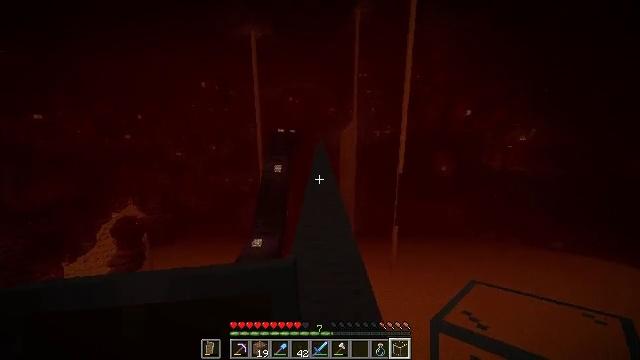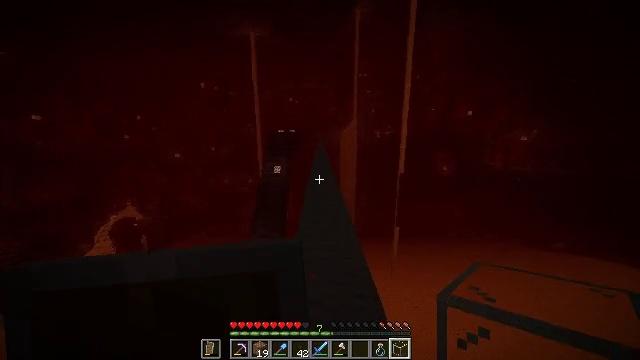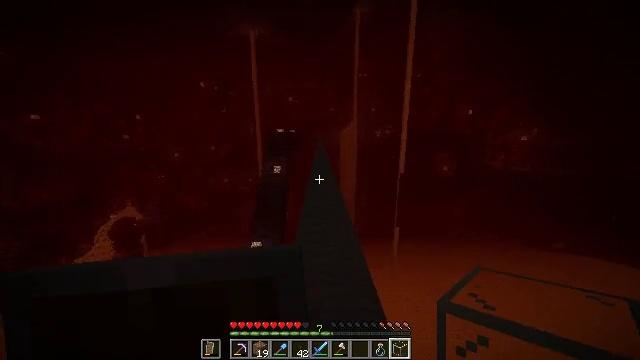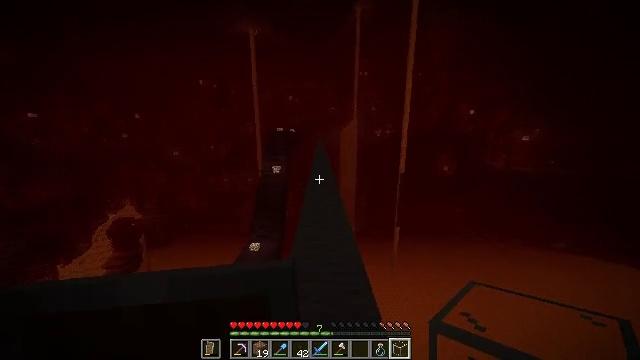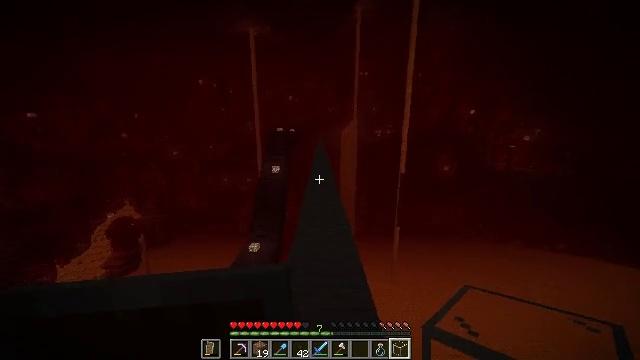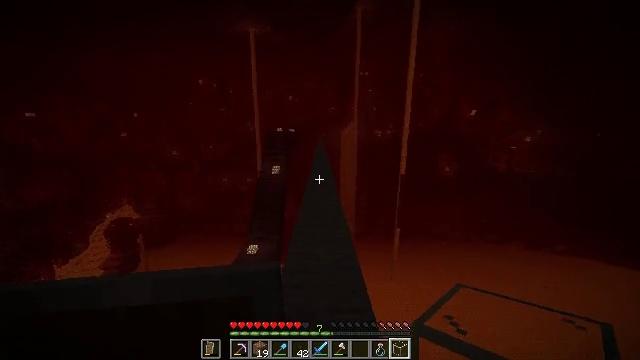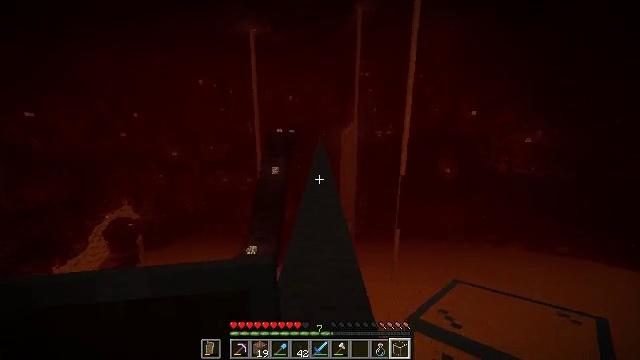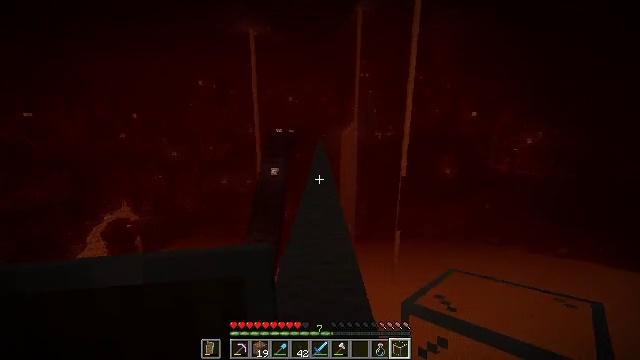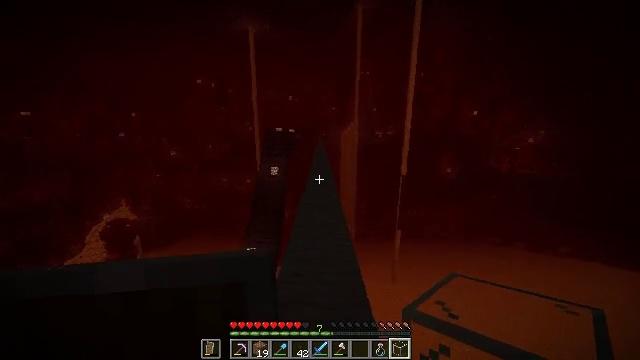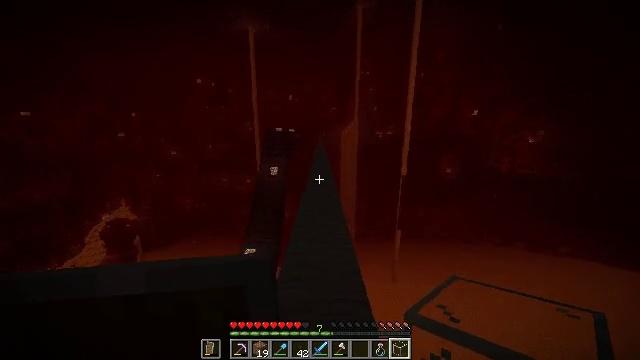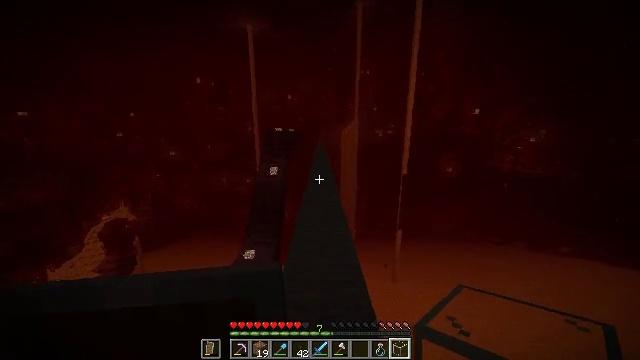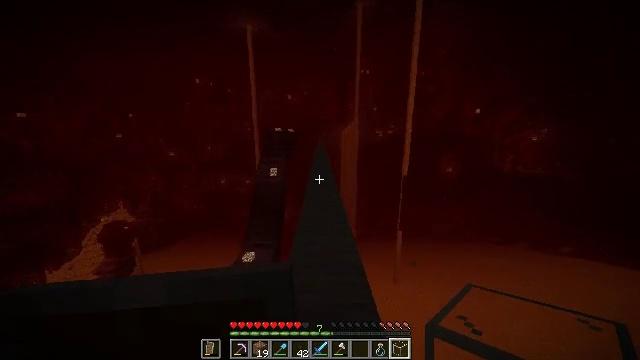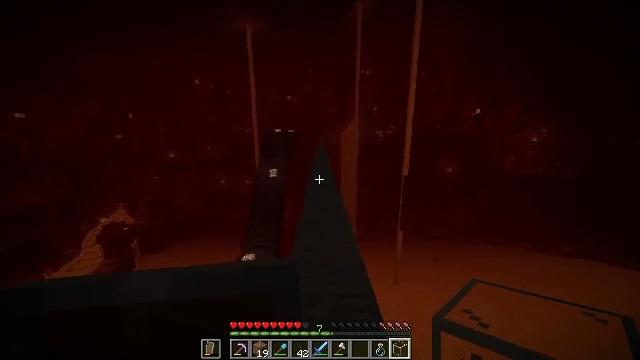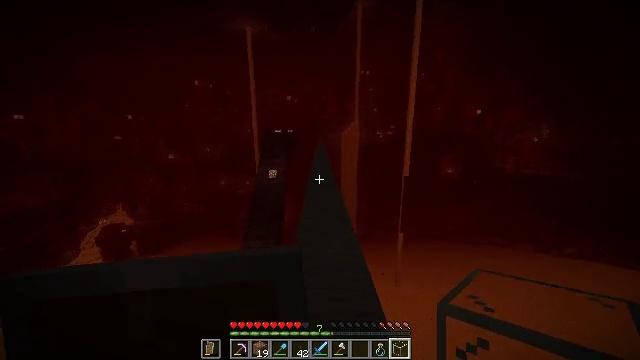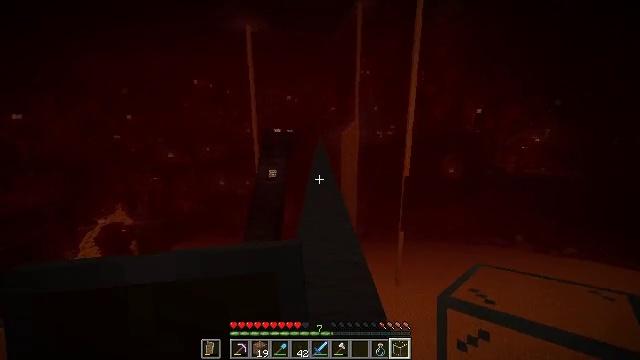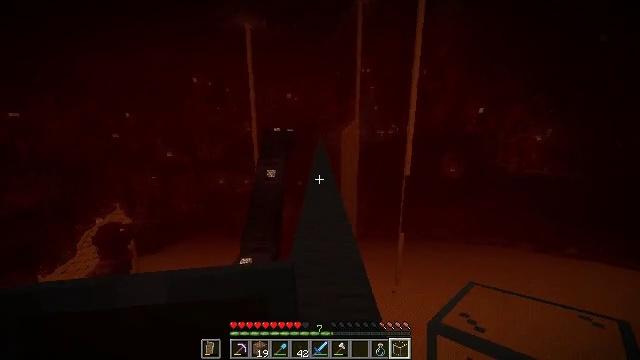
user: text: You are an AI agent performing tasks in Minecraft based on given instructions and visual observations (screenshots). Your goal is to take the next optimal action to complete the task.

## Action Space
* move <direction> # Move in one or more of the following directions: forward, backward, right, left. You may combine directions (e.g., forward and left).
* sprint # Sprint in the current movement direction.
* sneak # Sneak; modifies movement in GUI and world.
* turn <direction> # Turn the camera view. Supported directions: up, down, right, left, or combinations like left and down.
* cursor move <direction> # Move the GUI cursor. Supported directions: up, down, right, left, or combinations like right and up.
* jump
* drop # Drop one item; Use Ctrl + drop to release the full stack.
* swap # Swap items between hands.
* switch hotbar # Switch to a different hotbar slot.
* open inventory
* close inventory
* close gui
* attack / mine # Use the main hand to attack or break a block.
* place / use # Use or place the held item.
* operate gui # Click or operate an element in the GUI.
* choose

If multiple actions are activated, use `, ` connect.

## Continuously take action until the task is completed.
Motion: motion action
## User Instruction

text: Break the crimson stem to collect it.
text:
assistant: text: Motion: move forward
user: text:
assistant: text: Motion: move forward
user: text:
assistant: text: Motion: move forward
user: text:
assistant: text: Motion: move forward
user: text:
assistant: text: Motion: move forward
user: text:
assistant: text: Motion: move forward
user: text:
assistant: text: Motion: move forward
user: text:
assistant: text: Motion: move forward
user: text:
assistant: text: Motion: move forward
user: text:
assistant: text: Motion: move forward
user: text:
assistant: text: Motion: move forward
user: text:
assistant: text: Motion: move forward
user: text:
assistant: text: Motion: move forward
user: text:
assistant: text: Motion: move forward
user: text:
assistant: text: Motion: move forward
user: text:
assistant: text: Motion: move forward
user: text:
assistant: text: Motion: move forward
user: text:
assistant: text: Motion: move forward
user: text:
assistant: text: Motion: move forward
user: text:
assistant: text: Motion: move forward
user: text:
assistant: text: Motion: move forward
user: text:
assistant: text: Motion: move forward
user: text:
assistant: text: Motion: move forward
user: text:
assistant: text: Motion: move forward
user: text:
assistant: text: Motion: move forward
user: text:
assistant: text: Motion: move forward
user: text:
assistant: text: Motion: move forward
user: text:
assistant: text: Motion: move forward
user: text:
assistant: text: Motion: move forward
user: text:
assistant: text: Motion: move forward